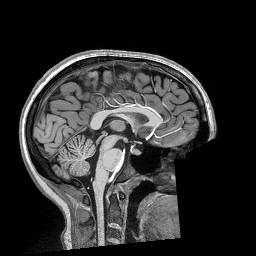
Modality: T1w
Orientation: sagittal